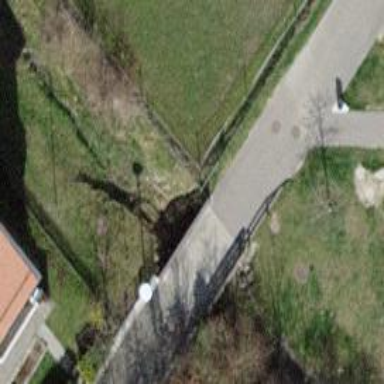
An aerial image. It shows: Pedestrian bridge with asphalt surface.